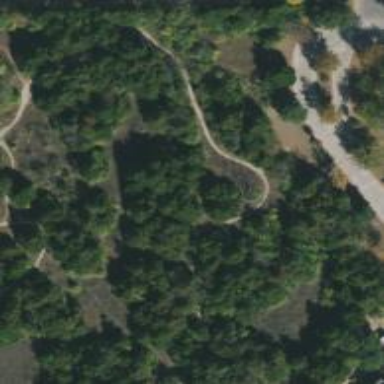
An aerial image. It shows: Path.